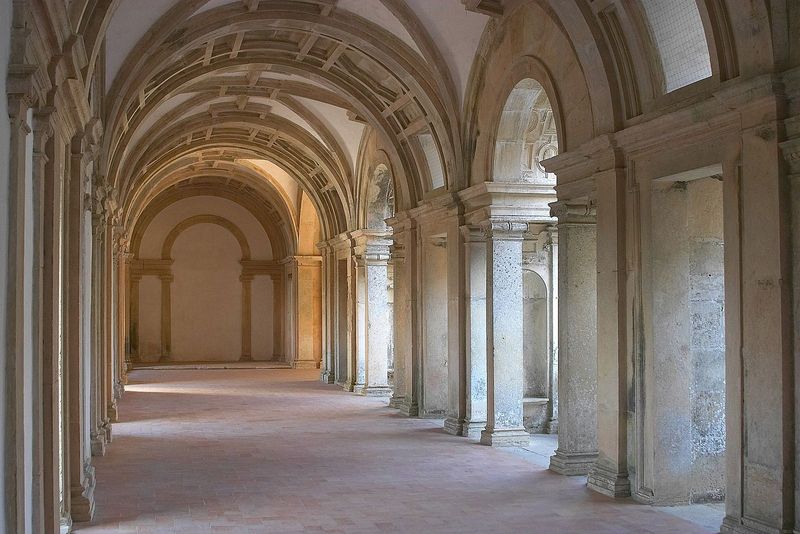
Titel: Hauptkreuzgang, Claustro dos Felipes, im Christusritterkloster, Convento da Ordem de Cristo, in Tomar
Künstler: Joao de Castilho
Standort: Tomar, Convento da Ordem de Cristo (EU - P - Ribatejo)
Schlagwörter: schatten, weiß, hell, licht, marmor, pfeiler, stützen, säulen, beige, architektur, barock, stein, steine, kirche, gold, rund, bogen, mauer, formen, pilaster, rundbogen, pfosten, foto, fotografie, bögen, balgen, gang, nische, gewölbe, kloster, fliesen, flur, arkaden, kapitelle, tore, mauern, rundbögen, kassetten, abtei, verzierungen, kreuzgang, kasettendecke, hoehe, d